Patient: sex F, age 77
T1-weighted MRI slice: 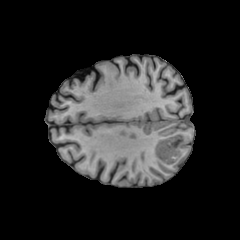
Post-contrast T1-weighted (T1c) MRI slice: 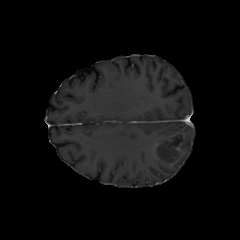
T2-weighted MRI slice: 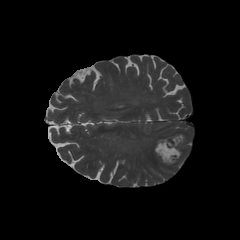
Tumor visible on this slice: yes
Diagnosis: Glioblastoma, IDH-wildtype
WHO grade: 4